Question: I'm trying to add Fragment to a ScrollView, but I can't find a way to specify layout params that works.
Fragment is created like this:
'''
FragmentManager supportFragmentManager = getActivity().getSupportFragmentManager();
SomeFragment fragment = new SomeFragment();
FragmentTransaction fragmentTransaction = supportFragmentManager.beginTransaction();
fragmentTransaction.add(R.id.scrollView, fragment).commit();
'''
This is the scrollView:
'''
<ScrollView
android:id="@+id/scrollView"
android:layout_width="match_parent"
android:layout_height="25dp"
android:scrollbars="none"
android:background="#0000FF">
'''
The fragments layout is like this:
'''
<RelativeLayout xmlns:android="http://schemas.android.com/apk/res/android"
android:id="@+id/relativeLayout"
android:layout_width="match_parent"
android:layout_height="25dp">
</RelativeLayout>
'''
But it's not shown correct. The blue color is the background of the scrollView but the height is set to be 25dp for both the content of the Fragment and the scrollView.

I have tried with code similar to this, at multiple places:
'''
ScrollView.LayoutParams params = new ScrollView.LayoutParams(ScrollView.LayoutParams.MATCH_PARENT, ScrollView.LayoutParams.MATCH_PARENT);
fragment.getView().setLayoutParams(params);
'''
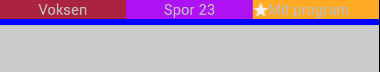
Answer: I fixed it by changing one of child view height, in the RelativeLayout, from Match_Parent to 25dp. Stange but it works.
It seems like, when fragments are added like this, it is with default layout params of Wrap_Content(I would still like to know if there is a way to change that).